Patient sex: F
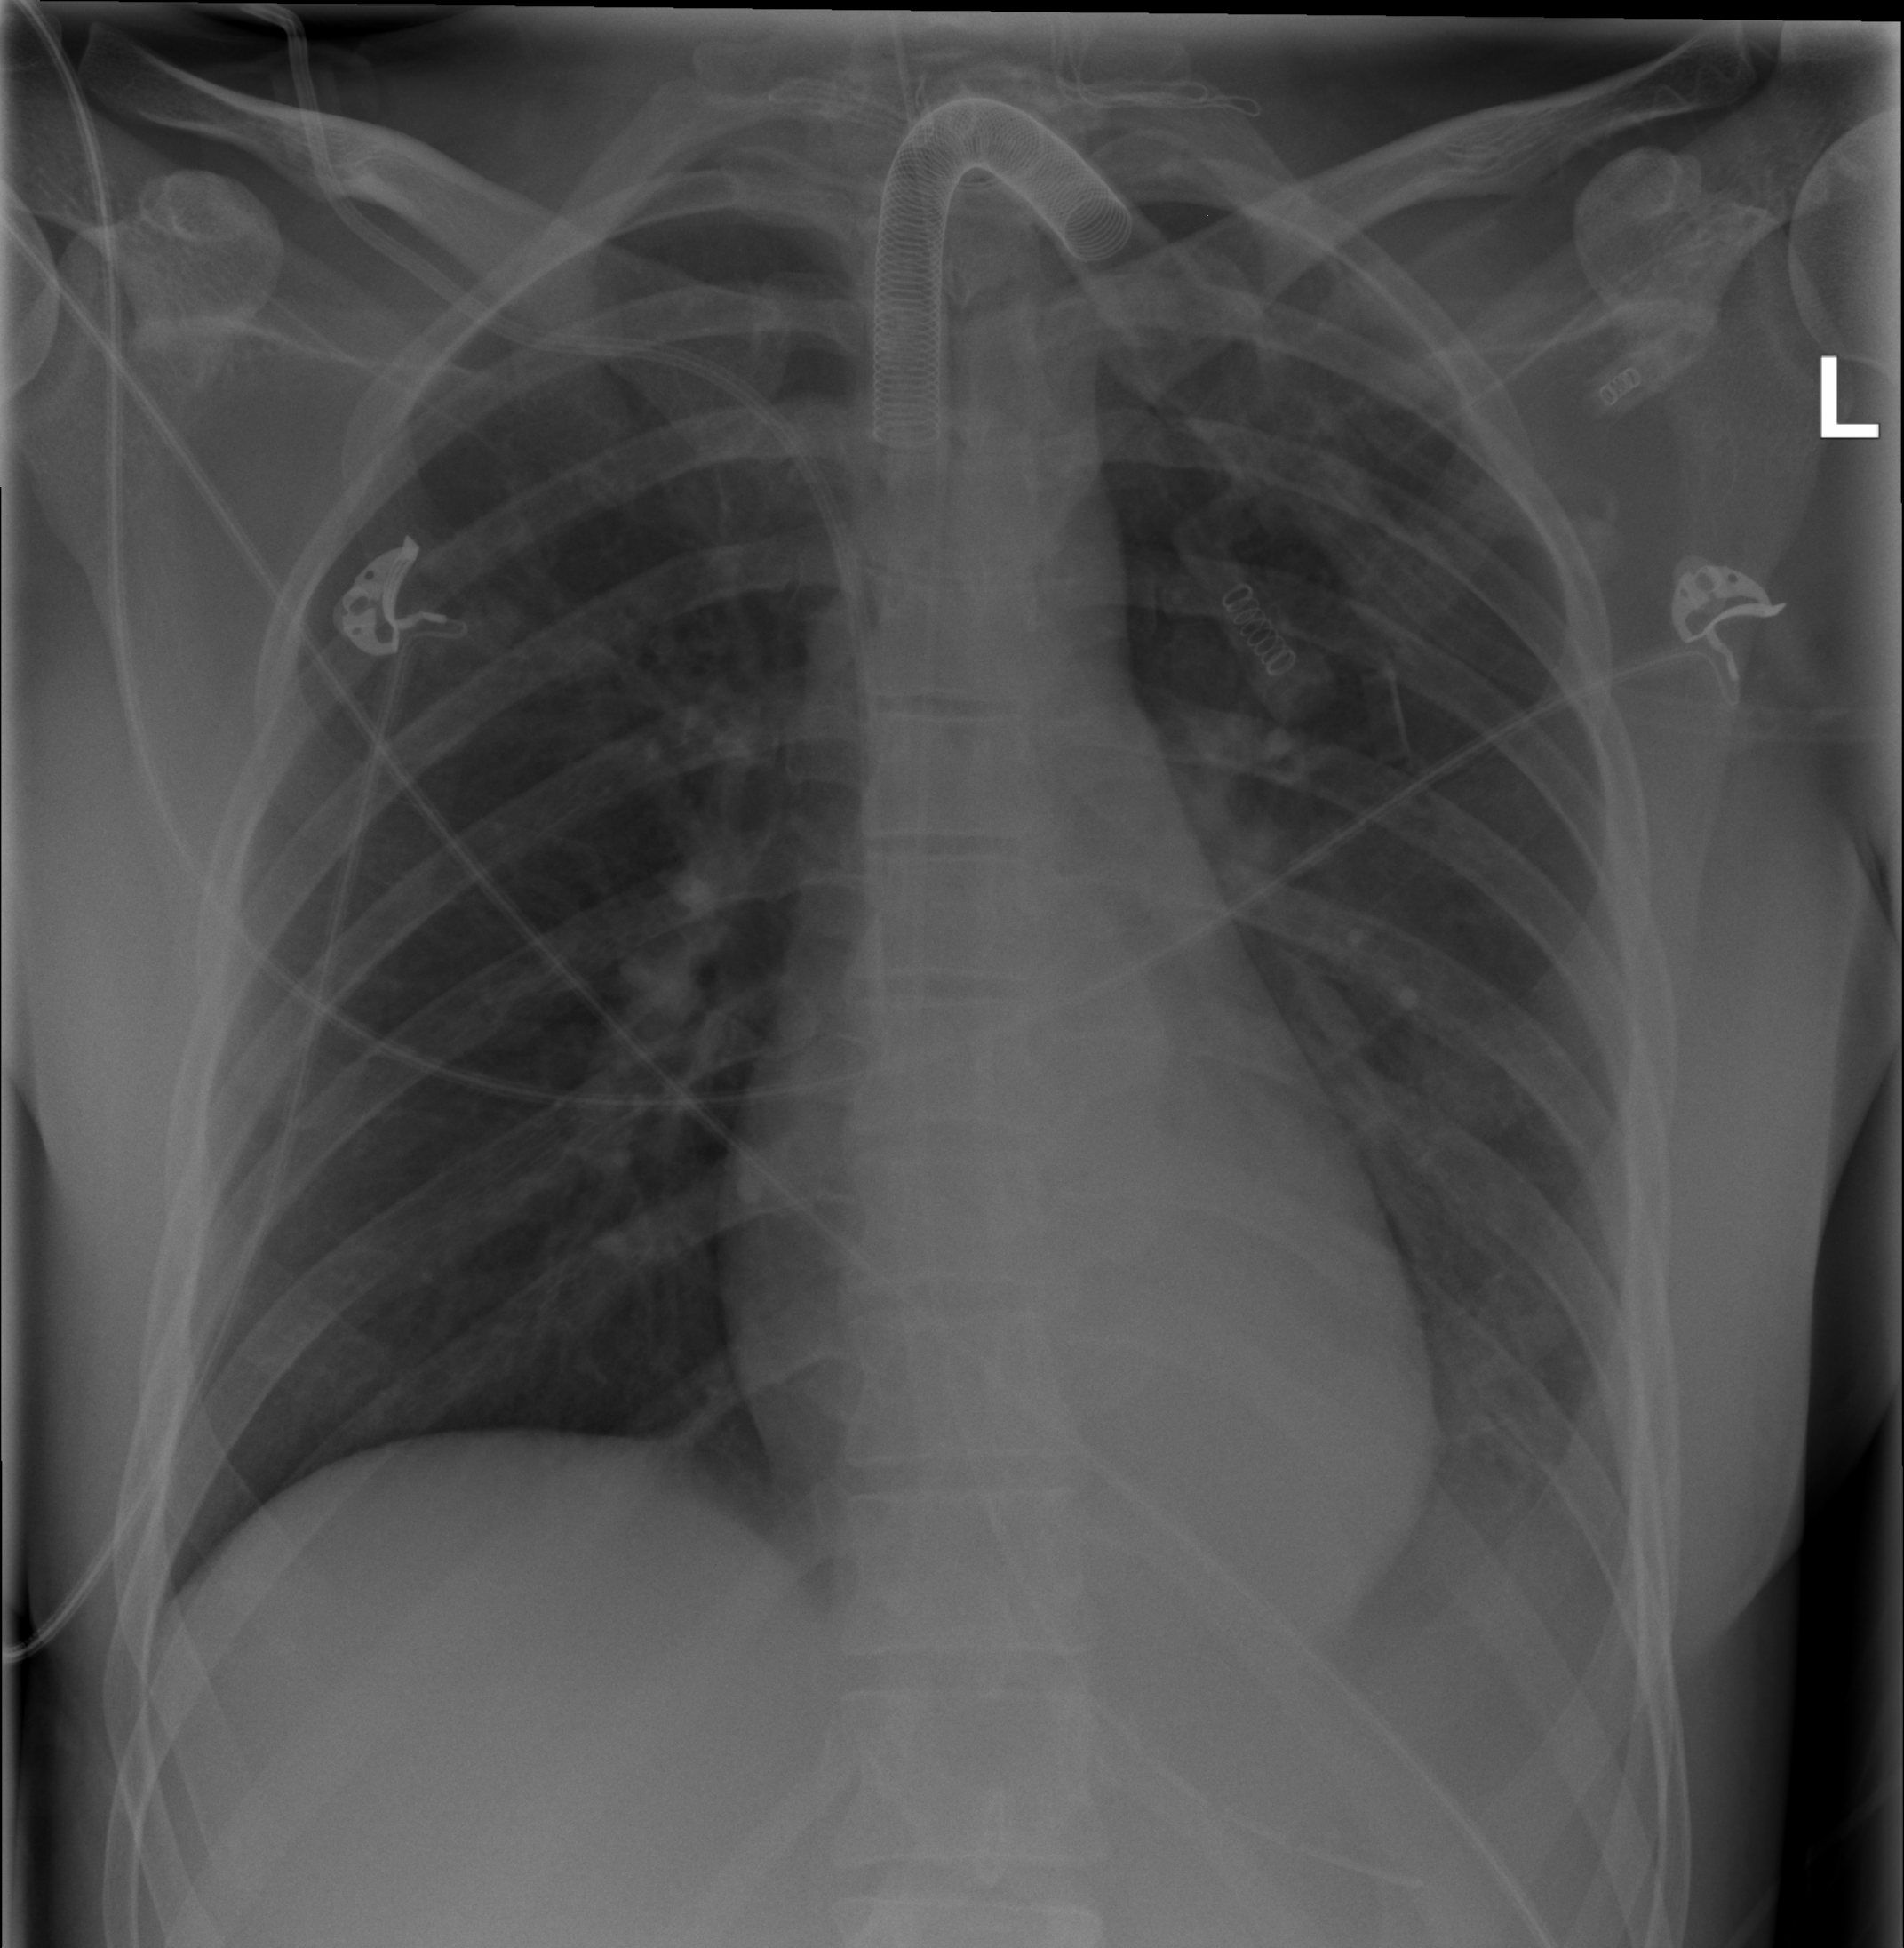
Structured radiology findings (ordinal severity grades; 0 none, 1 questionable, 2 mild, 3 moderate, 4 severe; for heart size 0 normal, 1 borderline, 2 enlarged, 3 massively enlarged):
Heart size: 0
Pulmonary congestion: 0
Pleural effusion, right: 0
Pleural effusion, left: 2
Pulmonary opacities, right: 0
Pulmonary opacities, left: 0
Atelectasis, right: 0
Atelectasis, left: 2